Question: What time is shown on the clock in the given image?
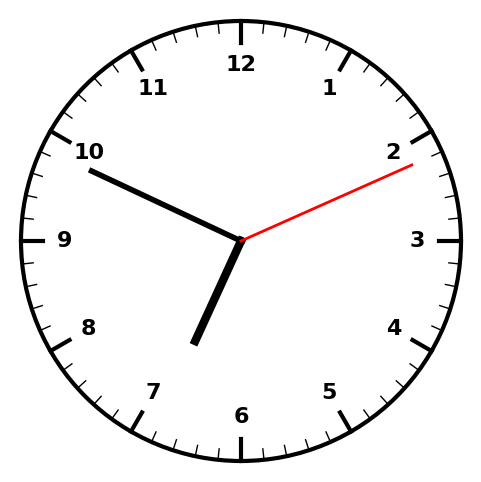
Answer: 06:49:11